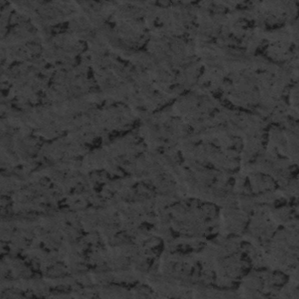
Label: frost